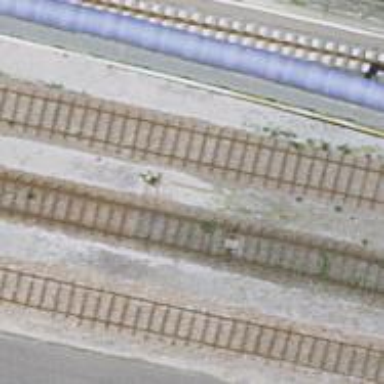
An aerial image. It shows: Rail spur service.